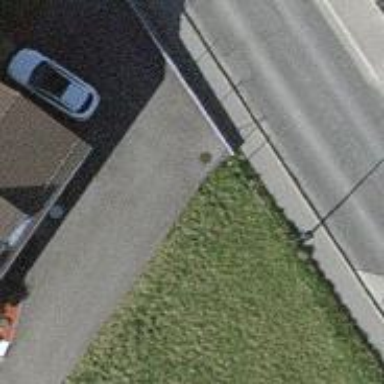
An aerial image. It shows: Driveway.